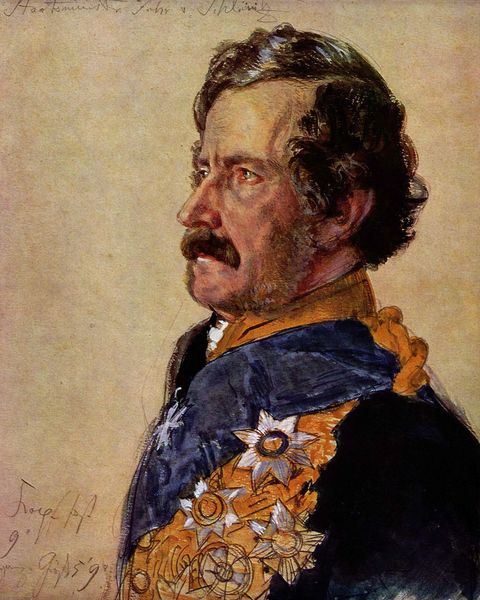
Titel: Staatsminister Freiherr von Schleinitz
Künstler: Adolph Menzel
Standort: Schweinfurt
Institution: Sammlung Georg Schäfer
Schlagwörter: blau, kopf, mann, aquarell, gelb, ocker, blumen, braun, frisur, grau, haar, kreide, mund, nase, ohr, orange, pastell, profil, schwarz, skizze, weiss, zeichnung, blick, schal, tuch, beige, schleife, bart, schnurrbart, augen, band, gesicht, kragen, vollbart, hals, portrait, porträt, signatur, auge, gold, haare, mantel, adel, brustbild, locke, locken, ohren, potrait, scheitel, schärpe, schrift, seitlich, papier, man, datierung, lila, violett, signiert, krieg, kaiser, könig, frack, schnurbart, ernst, seitenscheitel, datum, starr, dreiviertelprofil, schnauzbart, schnauzer, geschlossen, stolz, unterschrift, kreuz, stern, links, sterne, portait, seite, militär, text, uniform, soldat, backenbart, abzeichen, offizier, orden, scherpe, fürst, kotletten, gekämmt, halbprofil, portät, schurbart, general, zugeknöpft, medaille, wichtig, edelmann, monarch, monarchie, militärs, admiral, preußen, joseph, herscher, würdevoll, schauzer, vorzeichnung, beschriftet, unrasiert, höhung, dekoriert, schnautzbart, lametta, auszeichnungen, pastellzeichnung, farbige zeichnung, portrát, preuße, epoulette, epouletten, kopfstück, ordenssterne, roter kopf, signaturd, blaue jacke, mustasche, franz josef, mayestätisch, glänzende augen, hochnässigkeit